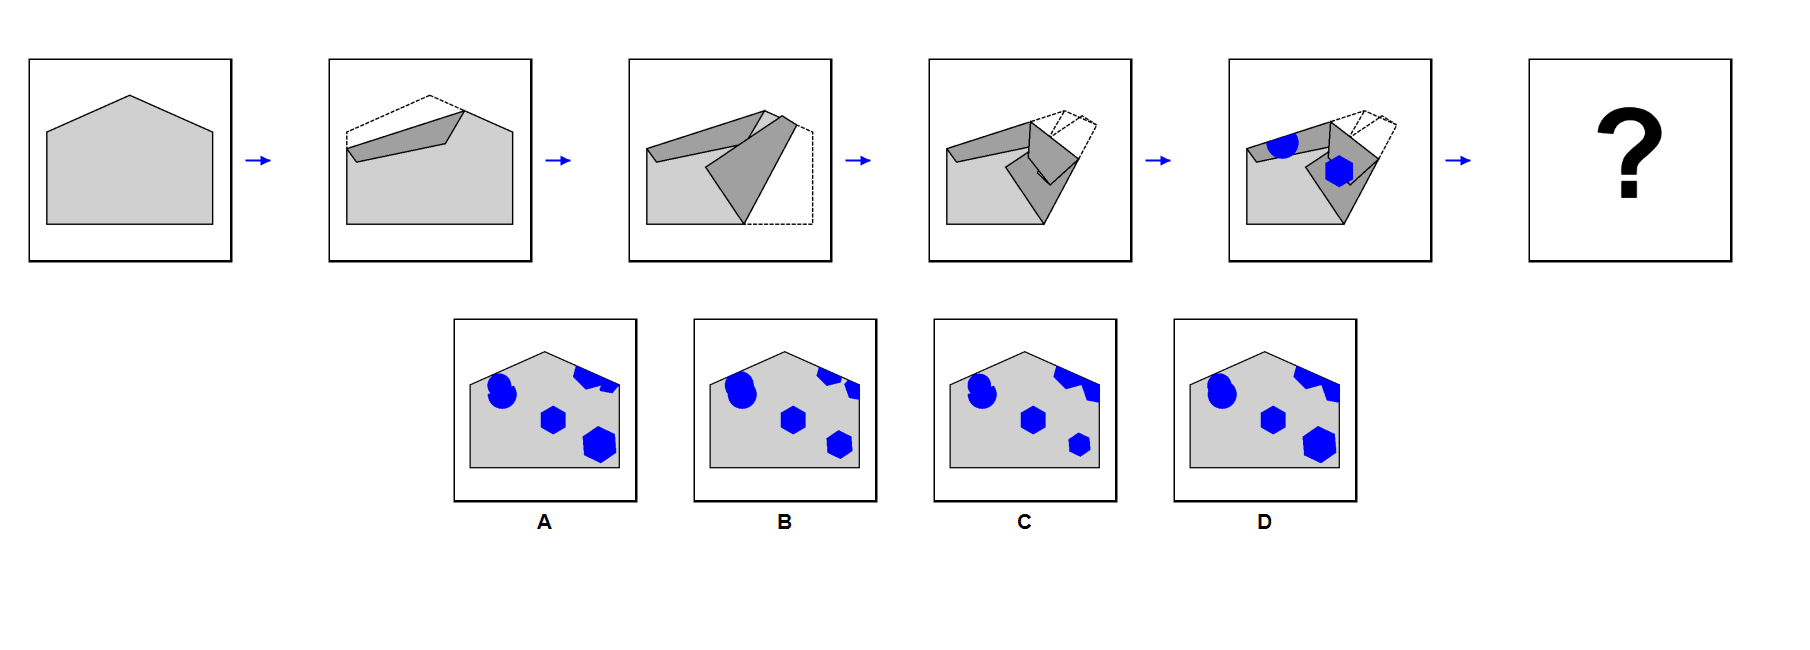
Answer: B